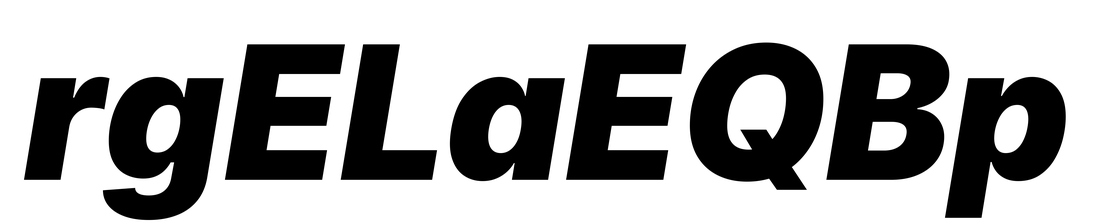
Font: Inter-Italic_Black_Italic